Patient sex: M
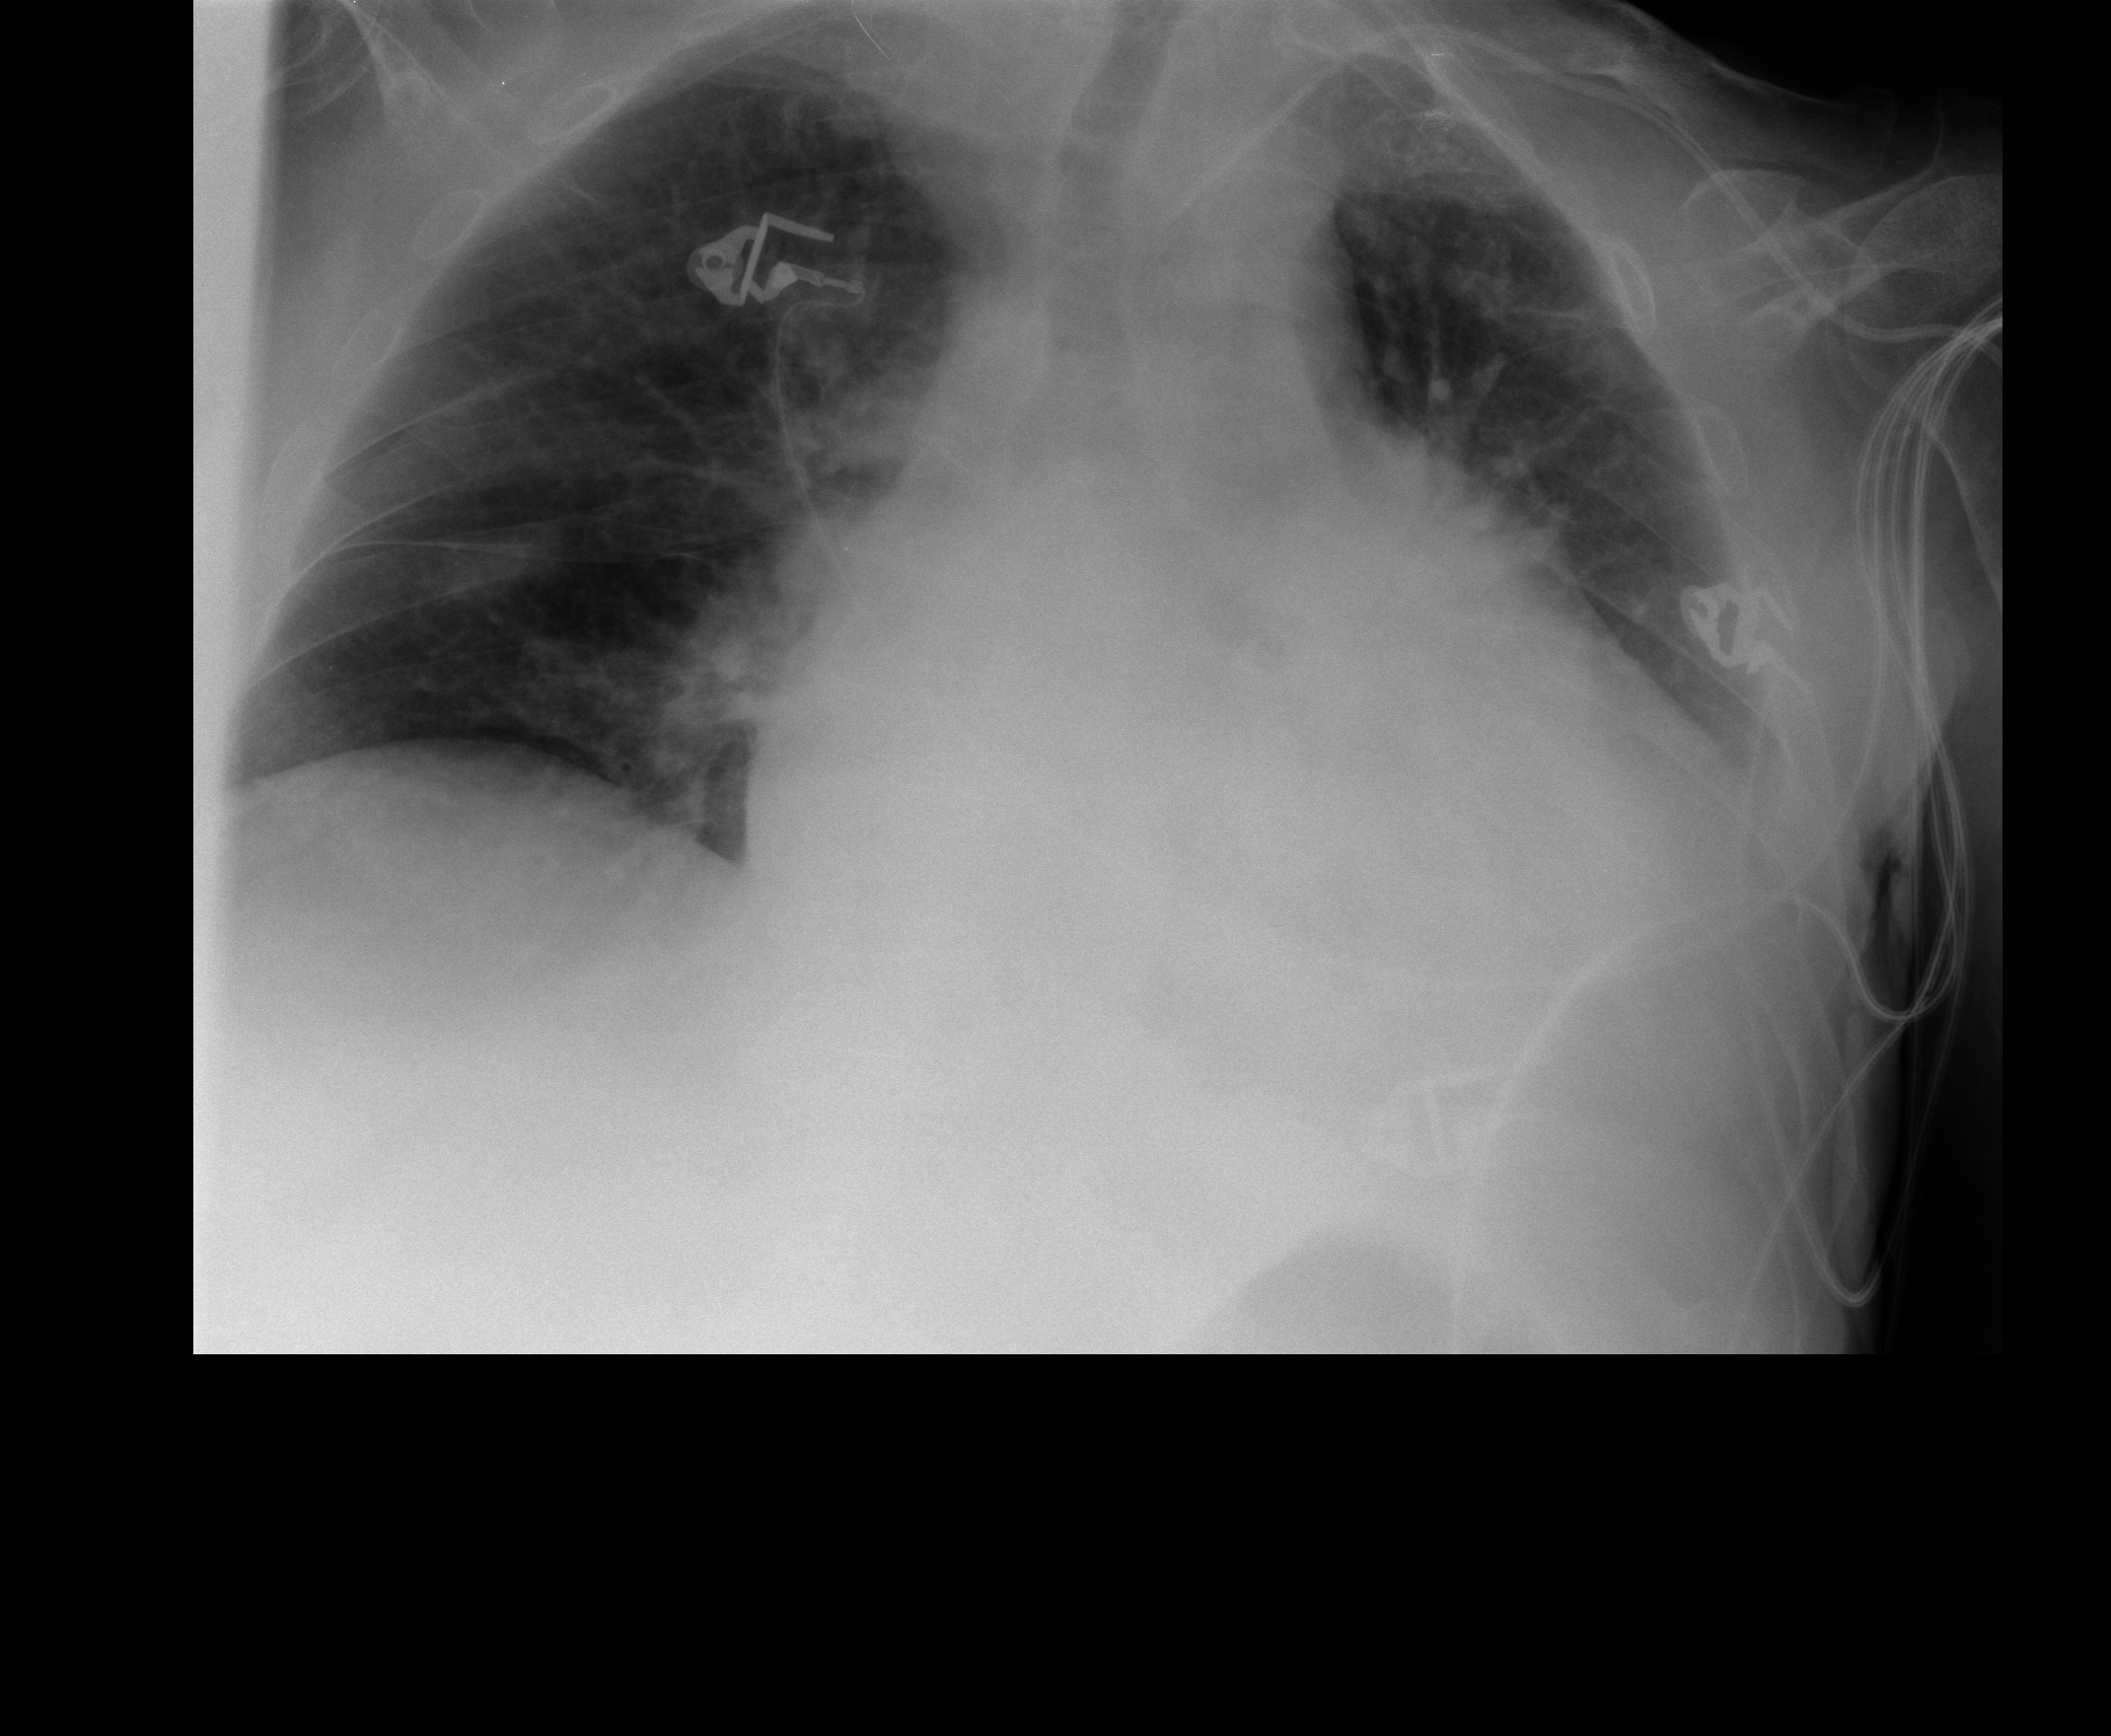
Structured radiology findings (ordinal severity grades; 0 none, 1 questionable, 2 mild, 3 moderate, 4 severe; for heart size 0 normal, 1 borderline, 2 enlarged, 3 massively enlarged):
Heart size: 3
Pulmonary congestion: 1
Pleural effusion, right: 0
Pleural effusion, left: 2
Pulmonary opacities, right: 0
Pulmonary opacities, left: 0
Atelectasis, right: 0
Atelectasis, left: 0